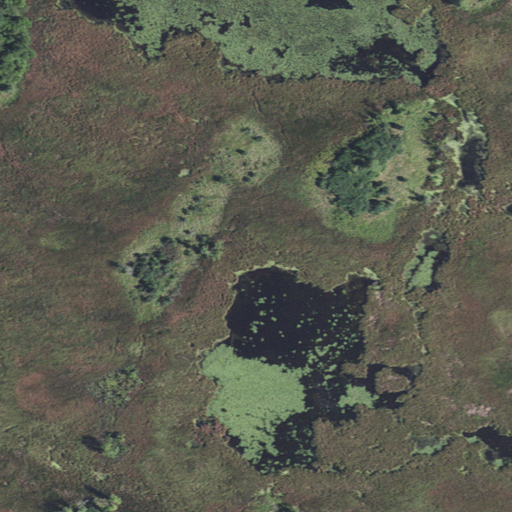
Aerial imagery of island in Wisconsin named Apple Island containing herbaceous wetlands, open water, woody wetlands, and deciduous forest